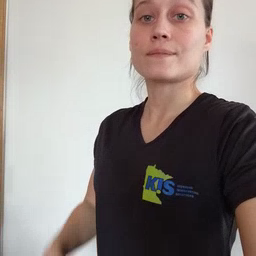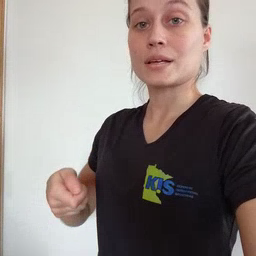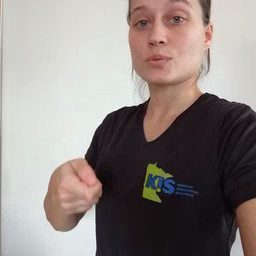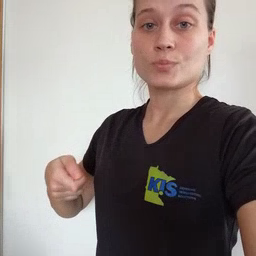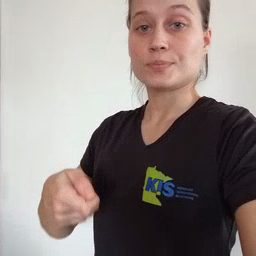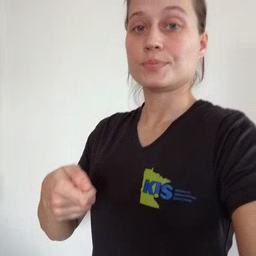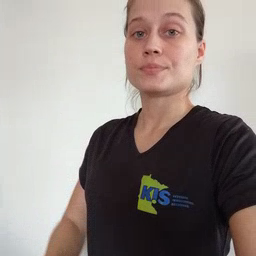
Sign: vacuum